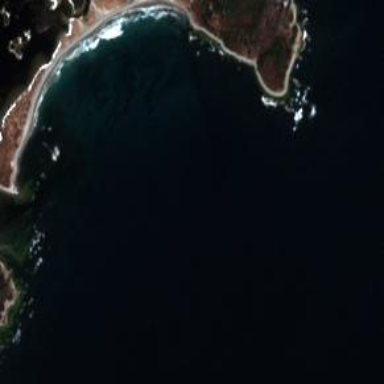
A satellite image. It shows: Beach with protected status.